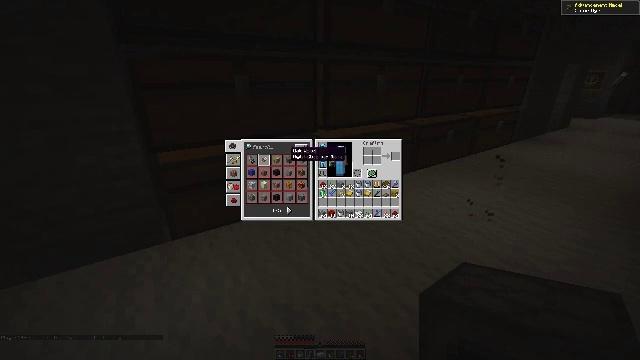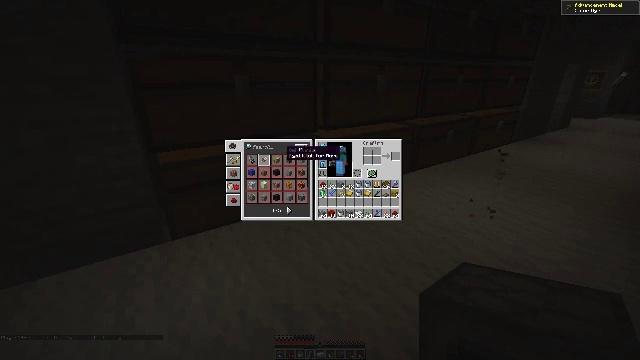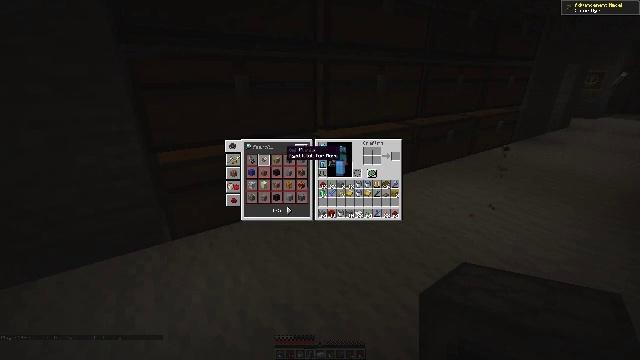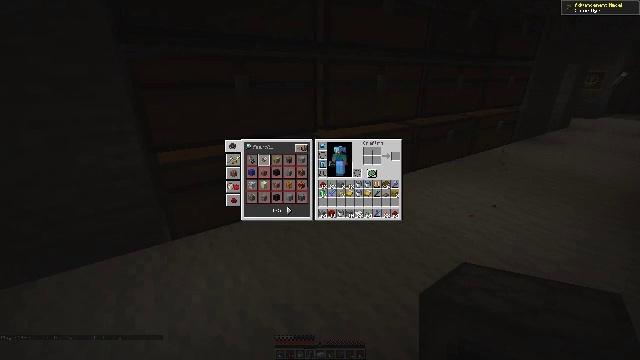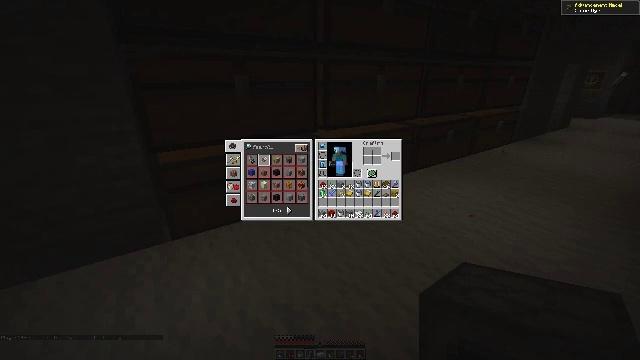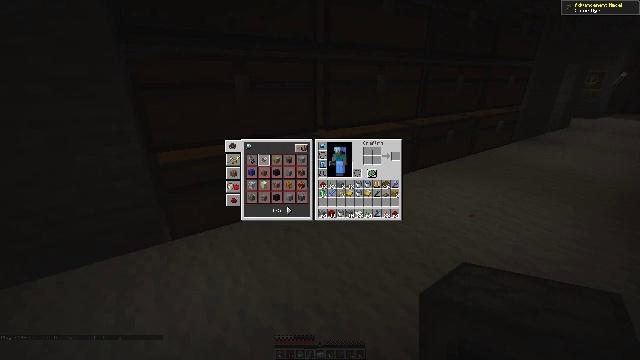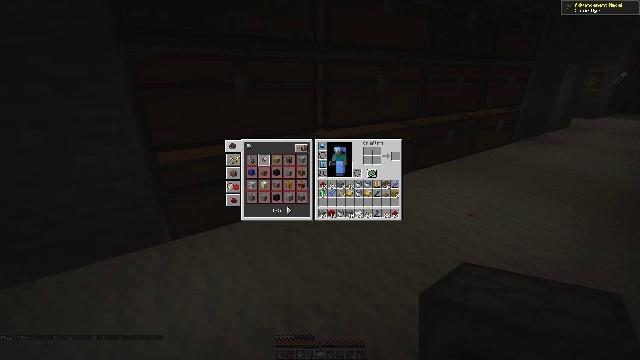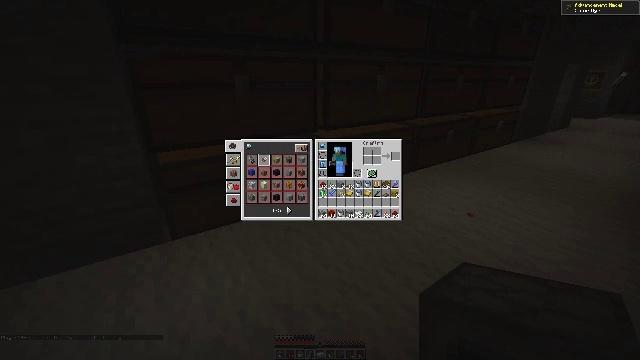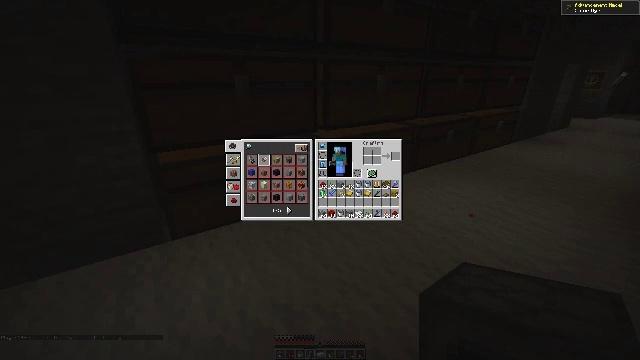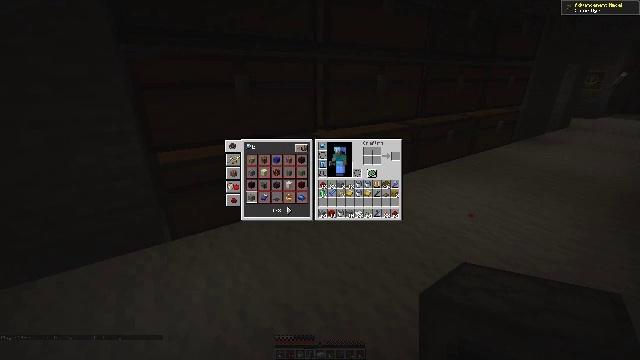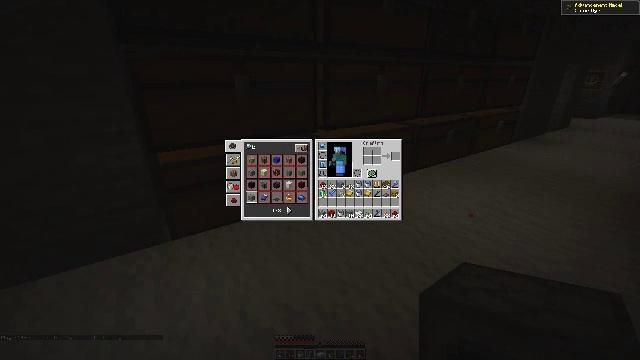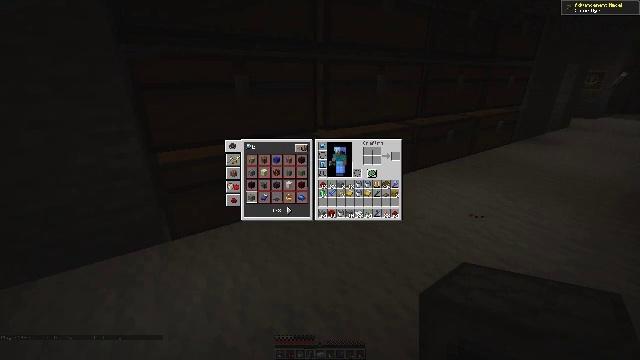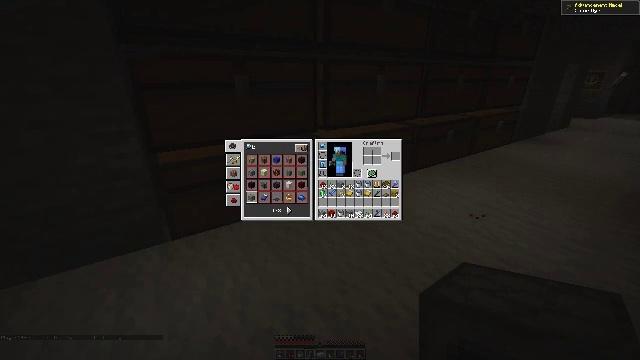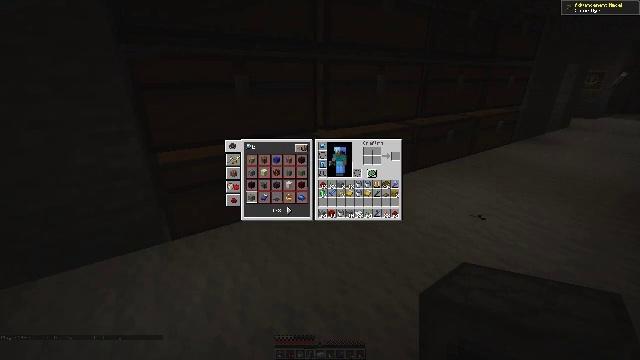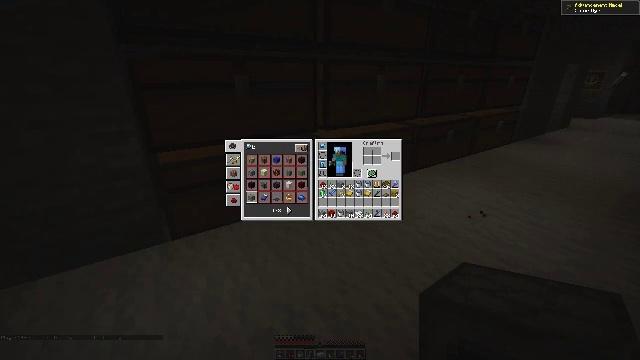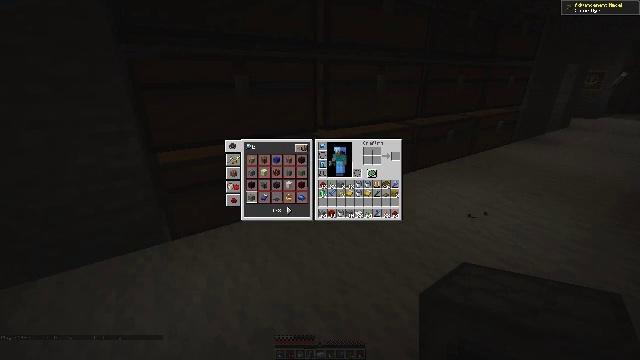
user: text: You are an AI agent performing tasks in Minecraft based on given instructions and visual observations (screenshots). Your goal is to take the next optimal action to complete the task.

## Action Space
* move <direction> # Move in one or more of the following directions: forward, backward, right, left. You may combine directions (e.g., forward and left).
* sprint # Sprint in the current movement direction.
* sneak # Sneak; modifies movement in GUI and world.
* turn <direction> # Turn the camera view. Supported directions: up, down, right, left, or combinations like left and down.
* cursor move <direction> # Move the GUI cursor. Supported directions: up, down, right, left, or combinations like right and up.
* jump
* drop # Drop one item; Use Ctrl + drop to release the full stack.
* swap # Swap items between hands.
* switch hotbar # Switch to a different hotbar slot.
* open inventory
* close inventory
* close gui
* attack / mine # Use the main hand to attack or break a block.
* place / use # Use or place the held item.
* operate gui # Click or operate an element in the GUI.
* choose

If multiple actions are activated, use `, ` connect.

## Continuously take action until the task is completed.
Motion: motion action
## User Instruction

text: Remove an iron ingot from the inventory.
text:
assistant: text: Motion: turn left
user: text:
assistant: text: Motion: no_op
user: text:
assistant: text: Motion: no_op
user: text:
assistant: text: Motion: turn left
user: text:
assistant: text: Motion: attack / mine
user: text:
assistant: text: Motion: attack / mine
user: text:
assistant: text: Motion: attack / mine
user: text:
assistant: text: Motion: no_op
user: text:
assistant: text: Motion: no_op
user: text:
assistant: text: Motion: no_op
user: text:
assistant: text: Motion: no_op
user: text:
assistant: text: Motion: no_op
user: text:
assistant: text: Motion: no_op
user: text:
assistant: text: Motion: no_op
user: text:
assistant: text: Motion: no_op
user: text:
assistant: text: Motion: no_op
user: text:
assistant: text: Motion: no_op
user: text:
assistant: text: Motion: no_op
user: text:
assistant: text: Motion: no_op
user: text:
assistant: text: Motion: no_op
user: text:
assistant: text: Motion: no_op
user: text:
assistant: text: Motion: no_op
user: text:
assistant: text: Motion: no_op
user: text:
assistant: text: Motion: no_op
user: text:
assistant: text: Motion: no_op
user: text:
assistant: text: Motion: move left
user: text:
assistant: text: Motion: move back and move left
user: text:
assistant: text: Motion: move back and move left
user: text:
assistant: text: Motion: move back and move left
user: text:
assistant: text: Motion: move back